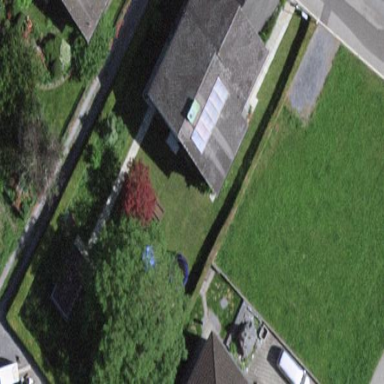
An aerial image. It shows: Detached building.